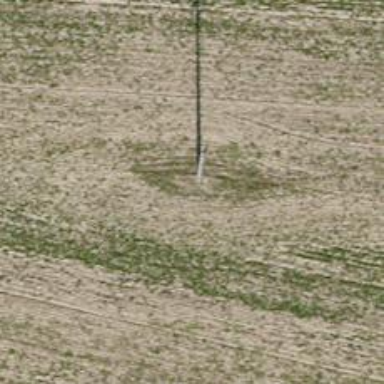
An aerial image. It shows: Concrete power pole.